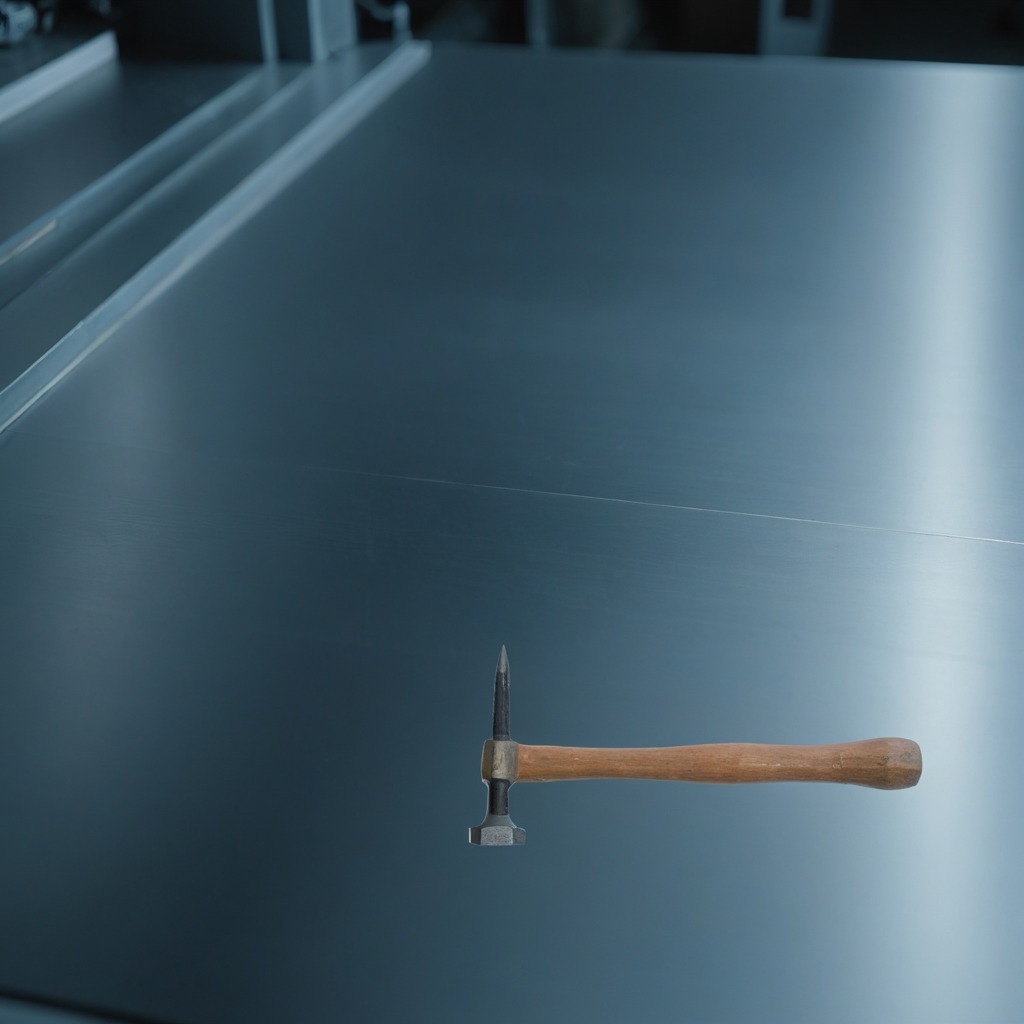
A hammer is lying on the metal table in a machine shop under fluorescent lights.